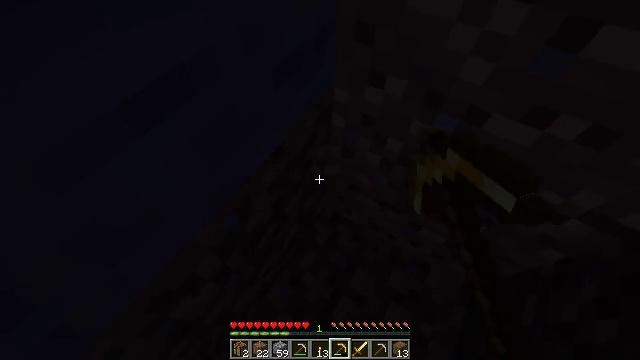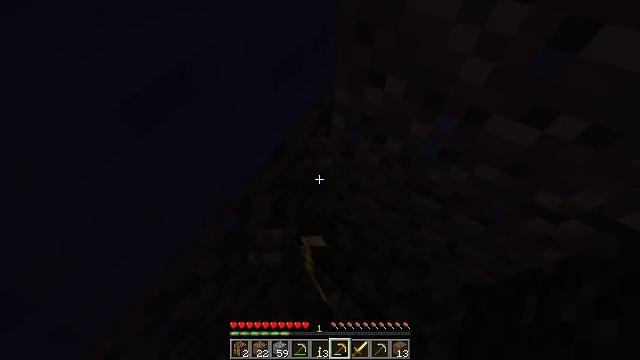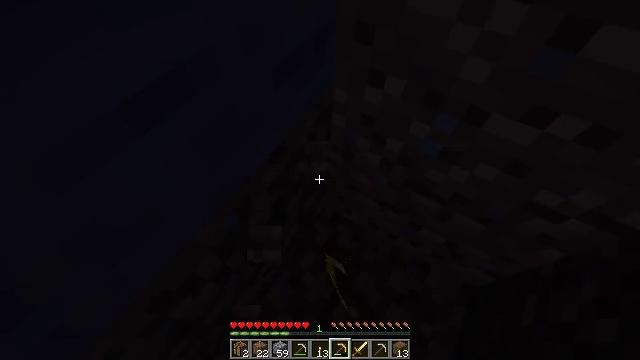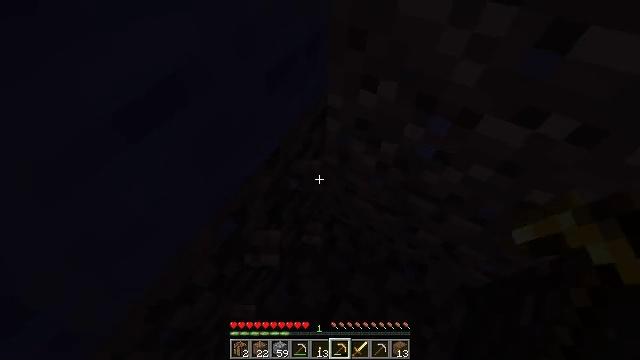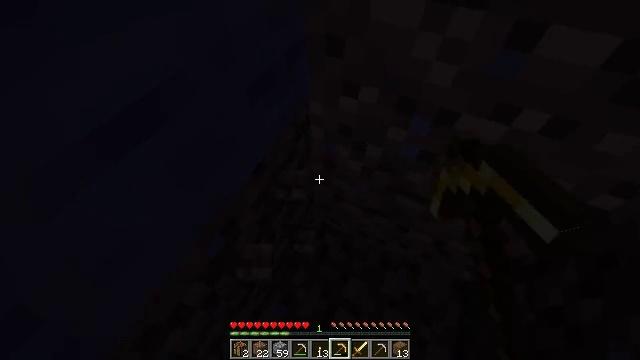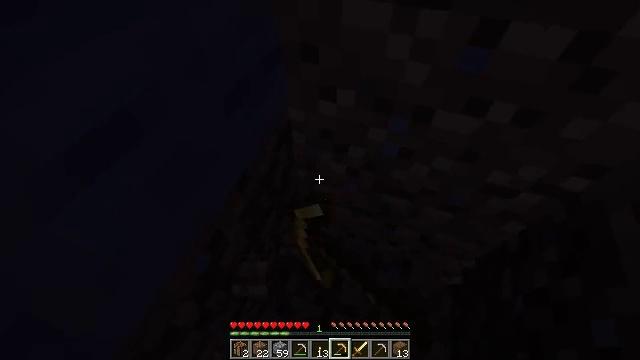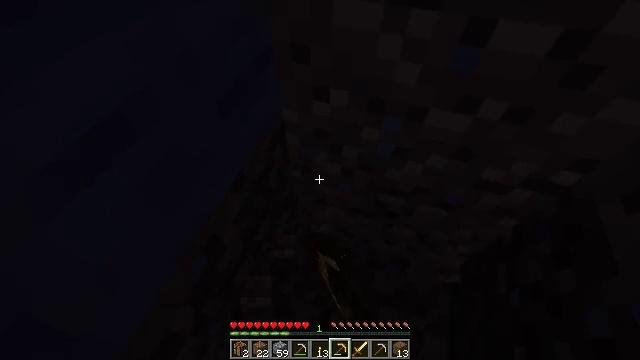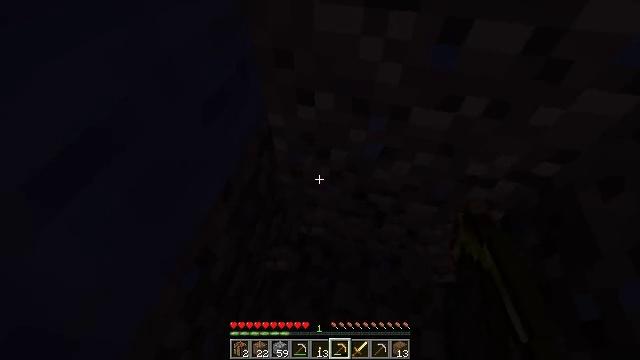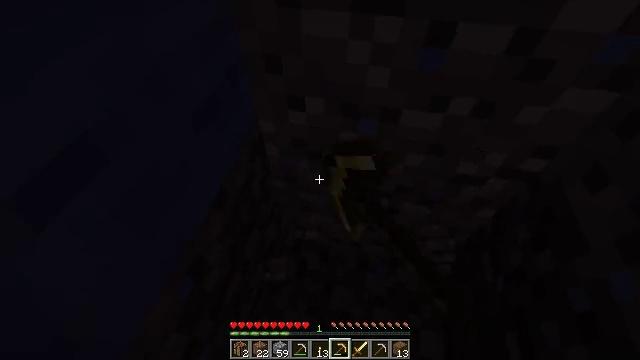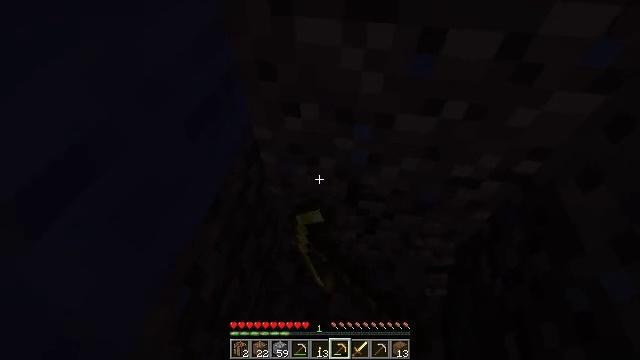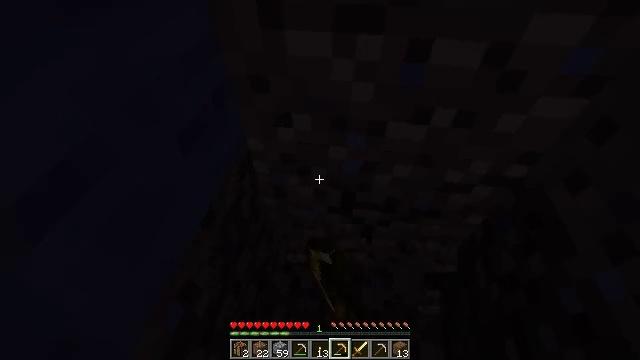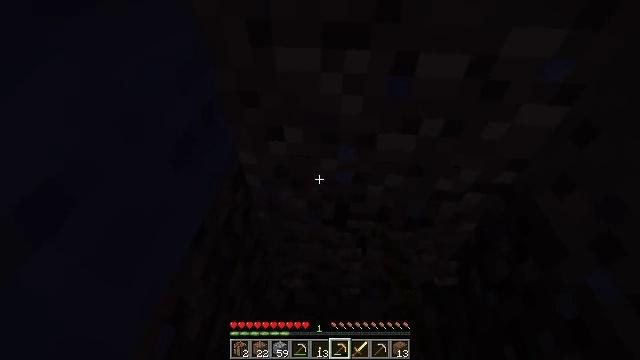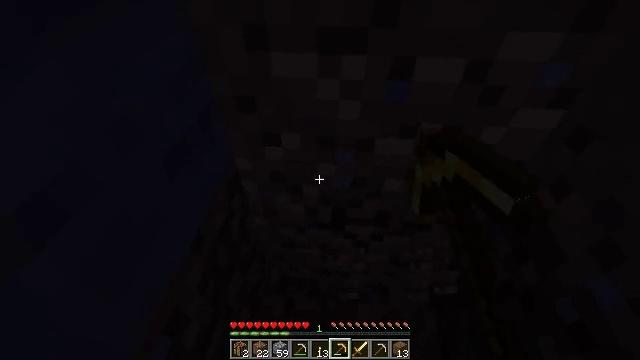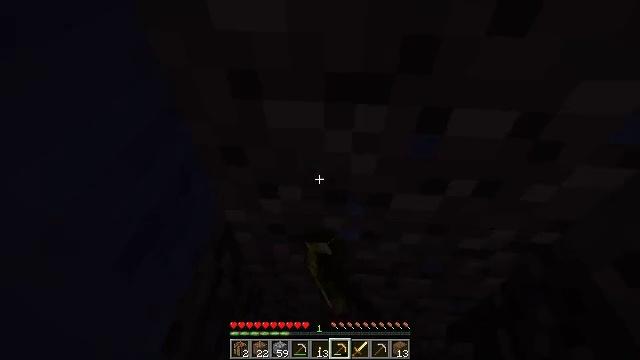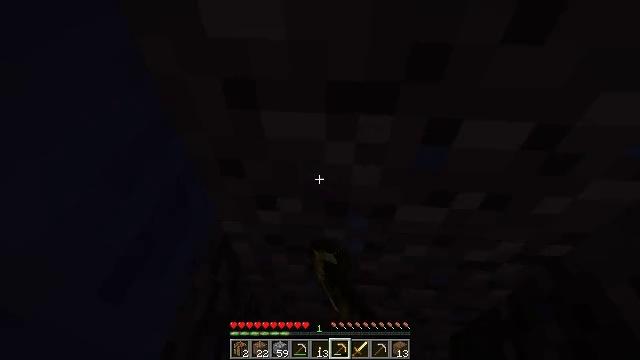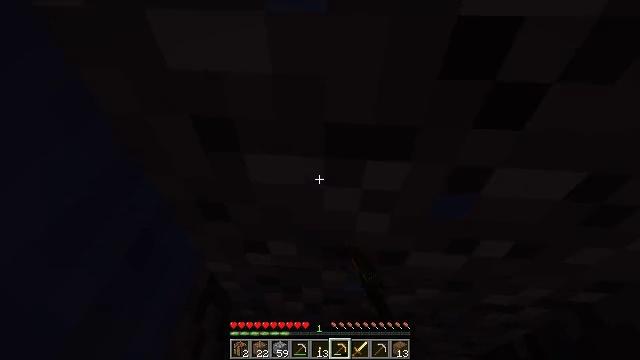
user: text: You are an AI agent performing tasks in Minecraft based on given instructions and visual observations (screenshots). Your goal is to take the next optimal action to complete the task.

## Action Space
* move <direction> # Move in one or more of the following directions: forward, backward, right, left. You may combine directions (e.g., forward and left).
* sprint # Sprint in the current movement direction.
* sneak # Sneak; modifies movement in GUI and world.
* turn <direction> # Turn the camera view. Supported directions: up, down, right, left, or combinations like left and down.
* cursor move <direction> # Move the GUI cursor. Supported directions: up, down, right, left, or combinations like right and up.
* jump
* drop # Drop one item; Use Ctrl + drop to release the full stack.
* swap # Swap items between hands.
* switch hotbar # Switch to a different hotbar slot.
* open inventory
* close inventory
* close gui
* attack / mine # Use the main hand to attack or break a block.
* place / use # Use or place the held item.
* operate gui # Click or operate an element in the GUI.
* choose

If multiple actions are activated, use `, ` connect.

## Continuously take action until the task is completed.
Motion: motion action
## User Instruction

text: Break the dirt block.
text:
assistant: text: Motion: attack / mine
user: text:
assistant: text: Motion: attack / mine
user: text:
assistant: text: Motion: turn right, attack / mine
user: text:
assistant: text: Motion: turn right and up, attack / mine
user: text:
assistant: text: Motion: turn right and up, attack / mine
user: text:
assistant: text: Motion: turn right, attack / mine
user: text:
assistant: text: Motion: turn right, attack / mine
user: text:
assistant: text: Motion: turn right, attack / mine
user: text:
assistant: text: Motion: turn right and up, attack / mine
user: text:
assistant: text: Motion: turn right and up, attack / mine
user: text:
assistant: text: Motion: turn right and up, attack / mine
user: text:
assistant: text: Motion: move forward, attack / mine
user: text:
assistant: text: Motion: move forward, attack / mine
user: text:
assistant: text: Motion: move forward, attack / mine
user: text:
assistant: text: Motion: attack / mine
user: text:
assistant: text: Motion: attack / mine
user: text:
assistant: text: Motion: turn right and down, attack / mine
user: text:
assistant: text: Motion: turn down, attack / mine
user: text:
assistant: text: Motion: attack / mine
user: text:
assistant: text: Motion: attack / mine
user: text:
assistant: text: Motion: attack / mine
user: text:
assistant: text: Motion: attack / mine
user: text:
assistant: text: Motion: attack / mine
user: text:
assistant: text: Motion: attack / mine
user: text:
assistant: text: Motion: attack / mine
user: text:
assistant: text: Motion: attack / mine
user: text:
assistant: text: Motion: attack / mine
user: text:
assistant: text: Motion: attack / mine
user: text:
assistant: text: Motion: attack / mine
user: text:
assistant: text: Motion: attack / mine